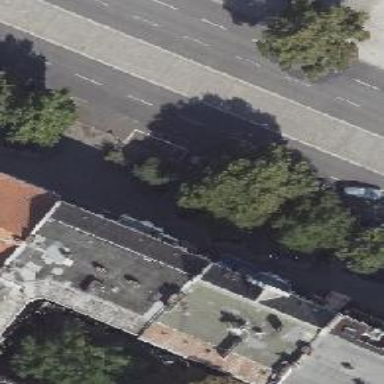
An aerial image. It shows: Parking lane with asphalt surface.